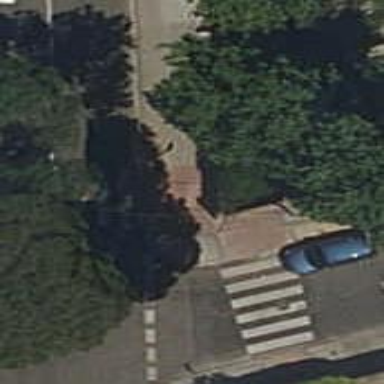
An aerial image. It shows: Sidewalk along the footway.